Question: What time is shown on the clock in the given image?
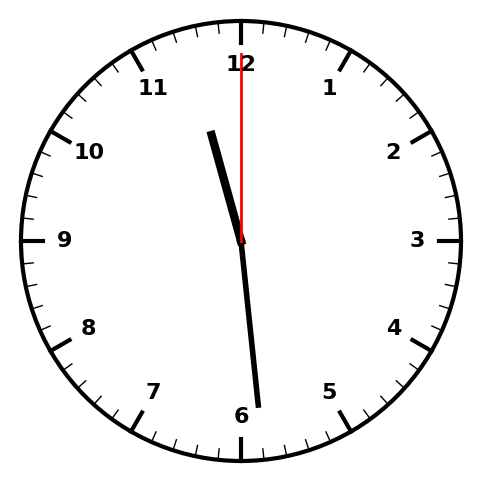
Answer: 11:29:00